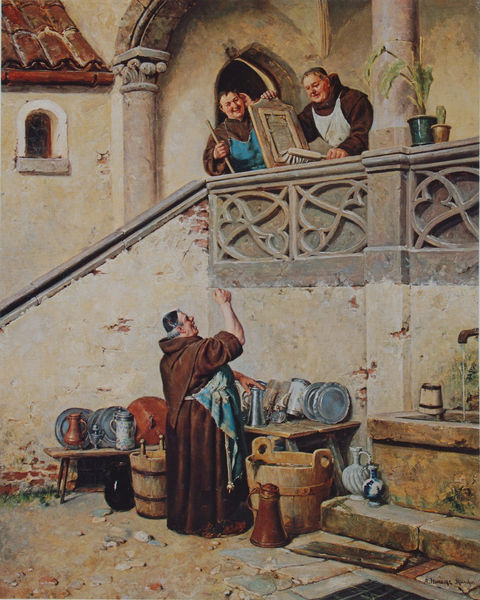
Titel: Klosterputz
Künstler: Adolf Humborg
Standort: Mönchengladbach
Institution: Galerie Cohnen
Schlagwörter: blau, gemälde, hand, mann, wasser, menschen, wäsche, blume, braun, fenster, frisur, geste, holz, licht, männer, pfeiler, reden, säule, säulen, tisch, tür, unterhalten, dach, gebäude, haus, rot, beige, gespräch, malerei, muster, naive malerei, ornament, wand, wirtschaft, architektur, arm, schneide, stein, steine, teller, bild, öl, brüstung, kirche, sonne, boden, gewand, kutte, realismus, drei, person, pflanze, pflanzen, gotik, alltag, arbeit, brunnen, dachziegel, genre, kanne, krug, vase, balkon, blumentopf, relief, schürze, topf, farbig, bilder, bogen, italien, unterhaltung, rede, schürzen, ziegel, farbe, gelände, hof, naiv, bank, pilaster, rundbogen, romantik, treppe, tafel, sprechen, handtuch, vasen, aufgang, deutsch, geländer, stufen, besen, töpfe, lachen, waschen, eingang, spitzweg, innenhof, zinn, zinnteller, gefäss, kloster, münchen, torbogen, balustrade, brett, geschirr, humor, bier, orden, fass, kapitell, wasserhahn, zuber, biedermeier, karaffe, bürste, topfpflanze, handwerk, krüge, ionisch, fresken, mönch, kaktus, freitreppe, aussen, geistliche, mönche, umzug, trog, ballustrade, kutten, fässer, kochen, bottich, dorisch, karl, brüder, gefäße, kelche, kannen, feger, handfeger, bruder, kapitel, sonnen, franziskaner, schürtze, scherben, holzzuber, max, maßwerk, quelle, benediktiner, geschir, biedermaier, restauration, reinigung, säubern, mönchskutte, gulli, abspülen, abt, abwasch, abwaschen, architekturelement, asisi, barocke ornamente, brauerei, dach fenter, daube, dauben, finn, gefäs, gotische ornamente, grüge, hausputz, humorvoll, innenhofe, kommunikation, kotinthisch, labora, sieb, spülen, spültisch, trppe doofi, tröge, waschbottich, waschbrett, waschtag, zierstein, gesitliche, säulenn, krübe